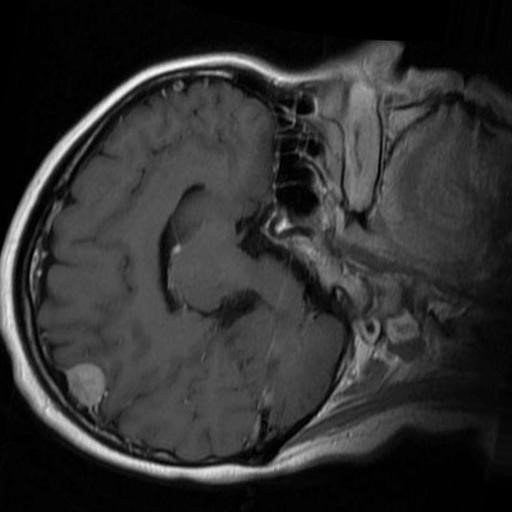
Label: brain_menin